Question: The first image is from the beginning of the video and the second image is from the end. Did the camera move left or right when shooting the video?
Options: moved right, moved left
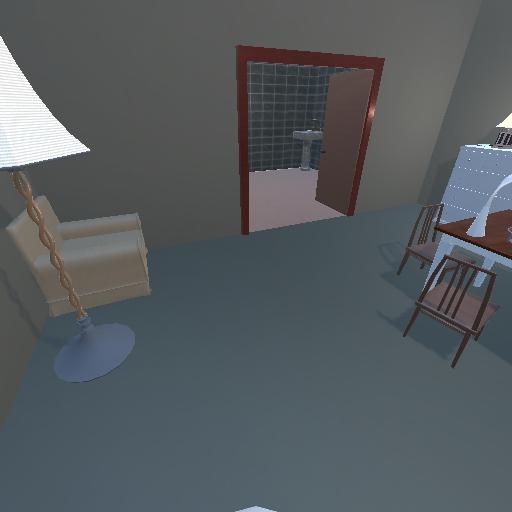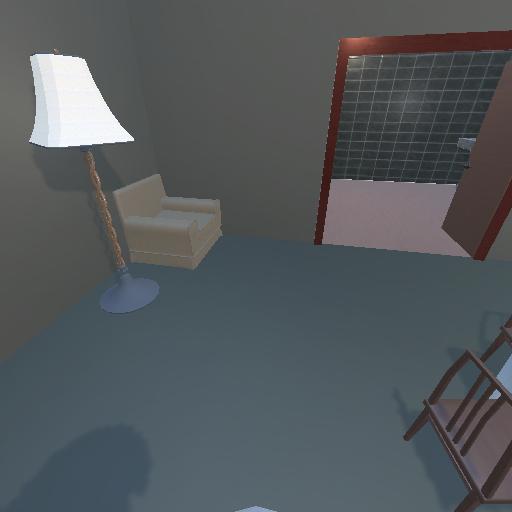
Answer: moved right